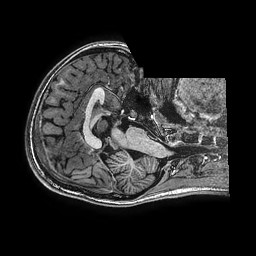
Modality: T1w
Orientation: axial
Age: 16
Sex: female
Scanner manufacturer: ge
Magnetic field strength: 3 T
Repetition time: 0.00766 s
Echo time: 0.003476 s